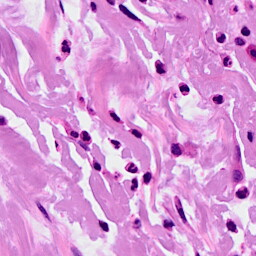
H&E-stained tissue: Breast